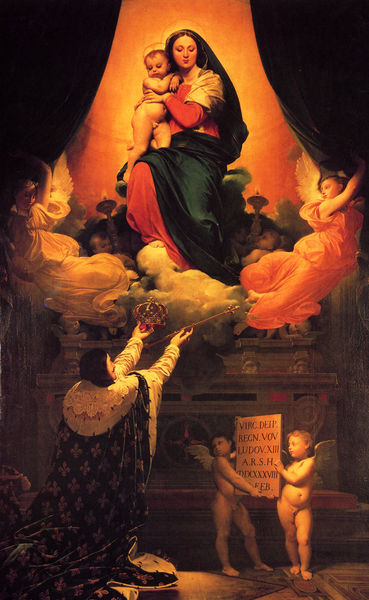
Titel: Le vœu de Louis XIII, Das Gelübde Ludwigs XIII.
Künstler: Jean Auguste Dominique Ingres
Standort: Montauban
Institution: Notre Dame
Schlagwörter: blau, dunkel, feuer, flügel, gott, himmel, mann, nackt, schatten, umhang, weiß, wolken, dreieck, gelb, grün, frankreich, frau, frisur, haar, hell, hintergrund, kleid, kleider, licht, orange, schwarz, säule, rot, schleier, wolke, malerei, muster, angebot, arme, barock, halten, hermelin, kragen, silber, sockel, hände, vorhang, boden, mantel, kind, mutter, krone, renaissance, stock, engel, putte, statue, schrift, stab, bank, bischof, blue, church, coronation, crown, curtain, curtains, kaiser, king, könig, oil, priest, red, religious, thron, throne, white, women, tafel, black, dress, france, gold, golden, painting, robe, woman, inschrift, kerze, looking, pink, kerzen, leuchter, brown, podest, zeigen, oben, unten, schild, umgang, flamme, glaube, kreuz, strahlen, flug, geld, text, herrscher, kardinal, nerz, beten, gebet, lilie, brokat, altar, arrogant, heiligenschein, statuen, nimbus, christus, jesus, angel, angels, cloud, clouds, greek, heaven, man, naked, nude, nudity, roman, sky, tree, sun, ehre, erscheinung, child, drapes, herrscherin, königin, heilige, light, paper, dresden, lilien, pyramide, jünger, heilig, putten, maria, madonna, anbetung, jesu, mutter gottes, bitte, color, fur, mother, realism, empor, putti, flying, french, saint, sohn, donor, writing, ange, wings, himmelfahrt, virgin, ornat, zepter, verkündigung, szepter, children, cherub, cherubs, cupid, putto, franzose, ehrung, emperor, cape, cloak, fireplace, latein, lateinisch, inscription, prayer, jesuskind, schrifttafel, patron, stifter, religion, madonna mit kind, raffael, stable, fire, god, book, christ, könig ludwig, baby, kniet, sphäre, christuskind, steintafel, sonnenkönig, candles, christian, gottes, joseph, mary, christianity, saints, bible, gesture, kneeling, supplication, fleur de lis, scepter, sceptor, sceptre, son, kid, mante, pray, raphael, staff, realistic, sacred, praying, latin, untergebener, vereidigung, crypt, flame, glory, vision, vouet, babies, ingres, wand, bourbonenlilie, engell, jesauskind, rinascimento, schattwn, halo, sign, theatrum sacrum, gift, ruffle, holy, catholic, divine, heavenly, offering, kneel, infant, glow, holding, unterwürfig, beschützend, ermine, orb, ruler, virhang, birth, assumption, oppulent, herrschaft, praise, erde, königswürden, katholisch, tablet, pieta, raffaelrezeption, adoration, king of france, louis, placard, ascension, ?, kig, fluer, lois, haloes, vow, fleur-de-lys, fleur de lit, kroenungsmantel, mona lisa, slouds, mona, gifts, worship, madona, courtains, celestial, presenting, pedistal, ]naked, fantastic, pious, offer, klerikal, madeonna, hey, sixtinische madonna, cherubim, woman and child, ludovicus, cheribum, inauguration, cupic, mink, praising, anges, riches, davinchi, jesus and mary, ludwif, specture, glorry, cheribim, receive, color painting, göttlich